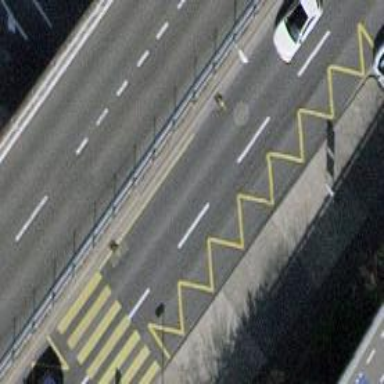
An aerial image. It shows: Bus stop with stop position for public transport.